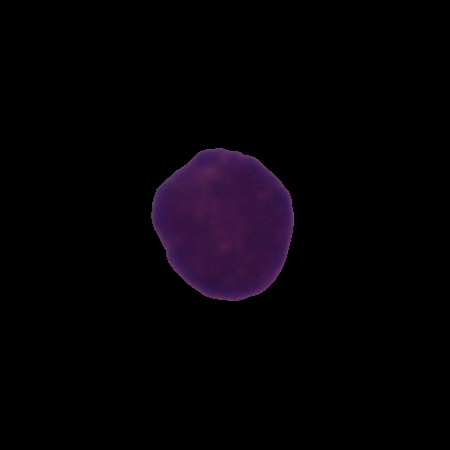
Label: healthy